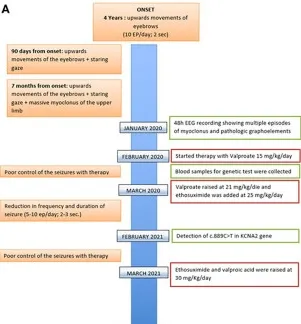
(A) Timeline of clinical features, instrumental characteristics, and therapy approaches in the proband since the toddler started showing epilepsy.
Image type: chart (chart)